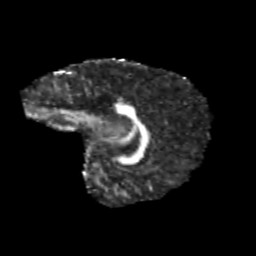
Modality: FA
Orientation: sagittal
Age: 12
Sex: male
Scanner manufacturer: siemens
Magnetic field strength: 3 T
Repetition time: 3.8 s
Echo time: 0.07 s